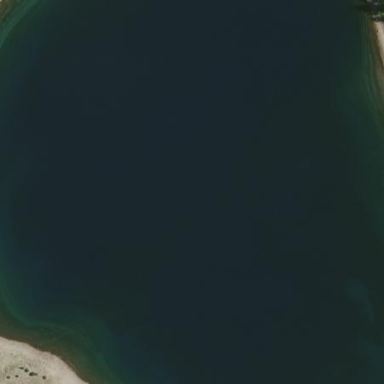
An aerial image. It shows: Beautiful lake surrounded by nature.